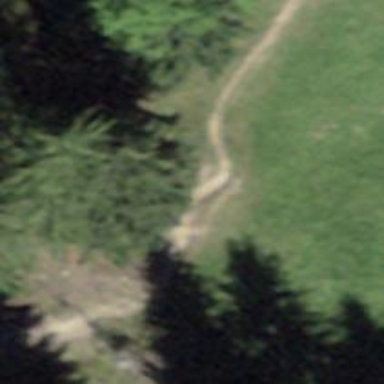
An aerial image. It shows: Path.